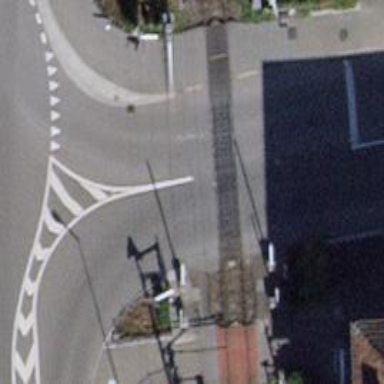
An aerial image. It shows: Level crossing with double half barrier.